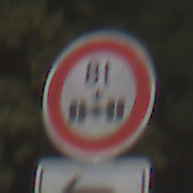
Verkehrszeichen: TatsaechlicheAchslast
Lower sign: RichtungsangabeDurchPfeile2
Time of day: SunriseSunset
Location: Outdoor (Nature)
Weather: PartlyCloudy
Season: NotSpecified
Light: Natural